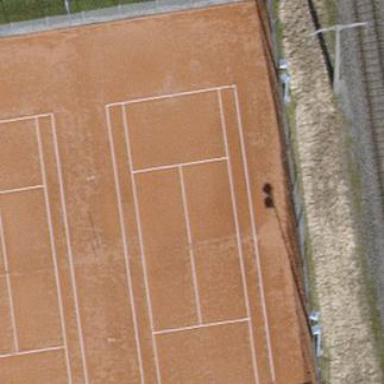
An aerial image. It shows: Tennis court in leisure pitch.